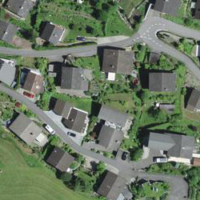
EUNIS habitat code: 55
Species observed at this site:
Geum rivale